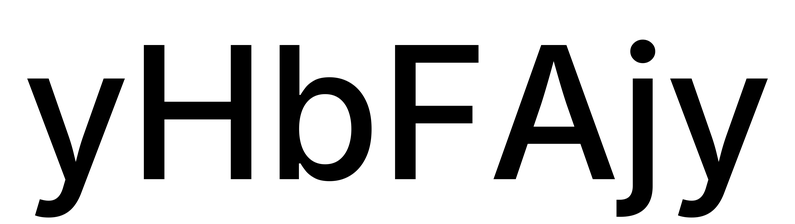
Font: Inter_Medium